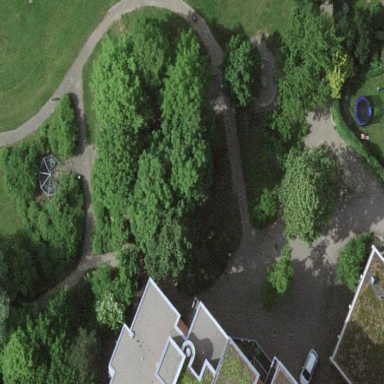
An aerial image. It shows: Lovely park for leisure and relaxation.